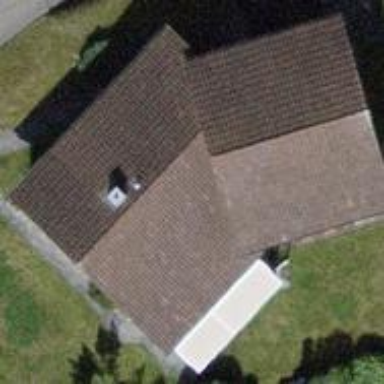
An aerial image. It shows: Simple house.